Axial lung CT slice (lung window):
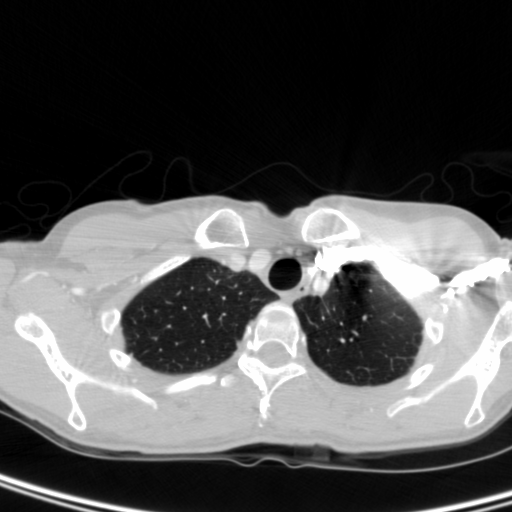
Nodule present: no